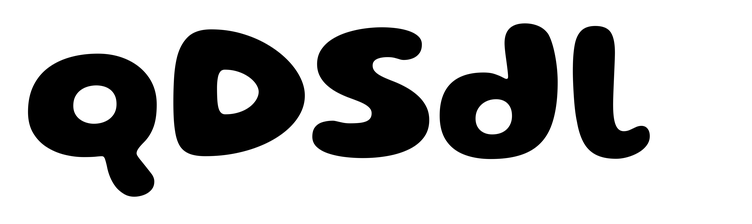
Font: Gluten_Bold